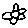
Label: flower